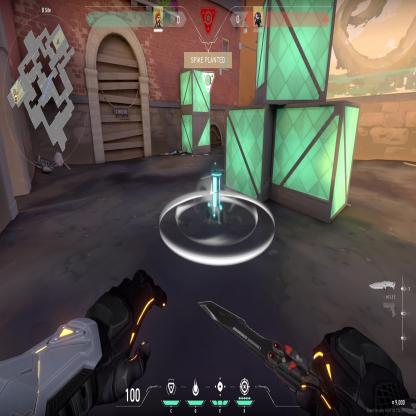
Label: planted spike